Question: I've got a type library in a 32-bit Excel add-in app.
I need to translate the whole app to 64-bit.

I can't just copy paste the typelib, because the GUID's will clash with the already installed 32-bit app, ditto for the naming.
What's the best way to translate the application to 64 bit in a way that avoids name-clashes?
Or is there some mechanism that solves the name- and GUID-clashes automatically that I don't know about?
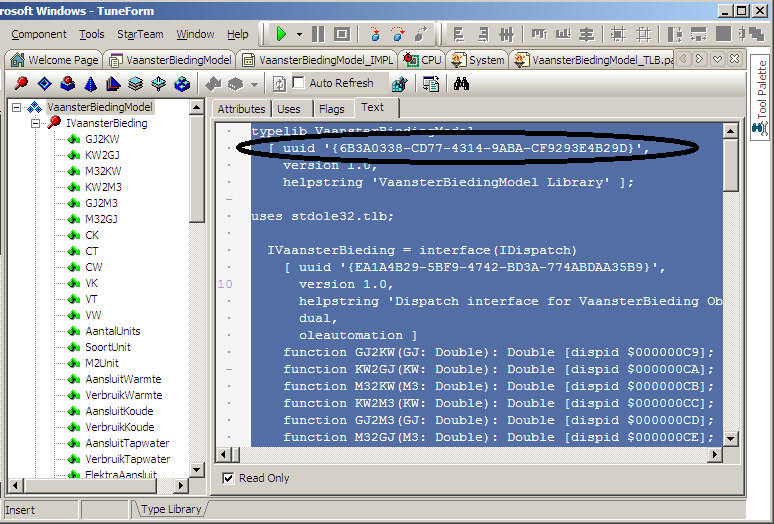
Answer: 32 and 64 bit COM servers are registered in different registry views. So the 32 bit processes and 64 bit processes exist in disjoint GUID namespaces. In other words you use the same GUID for both 32 and 64 bit versions. The registry redirector does the rest.